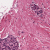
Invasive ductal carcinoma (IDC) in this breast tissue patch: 0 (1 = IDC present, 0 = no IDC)